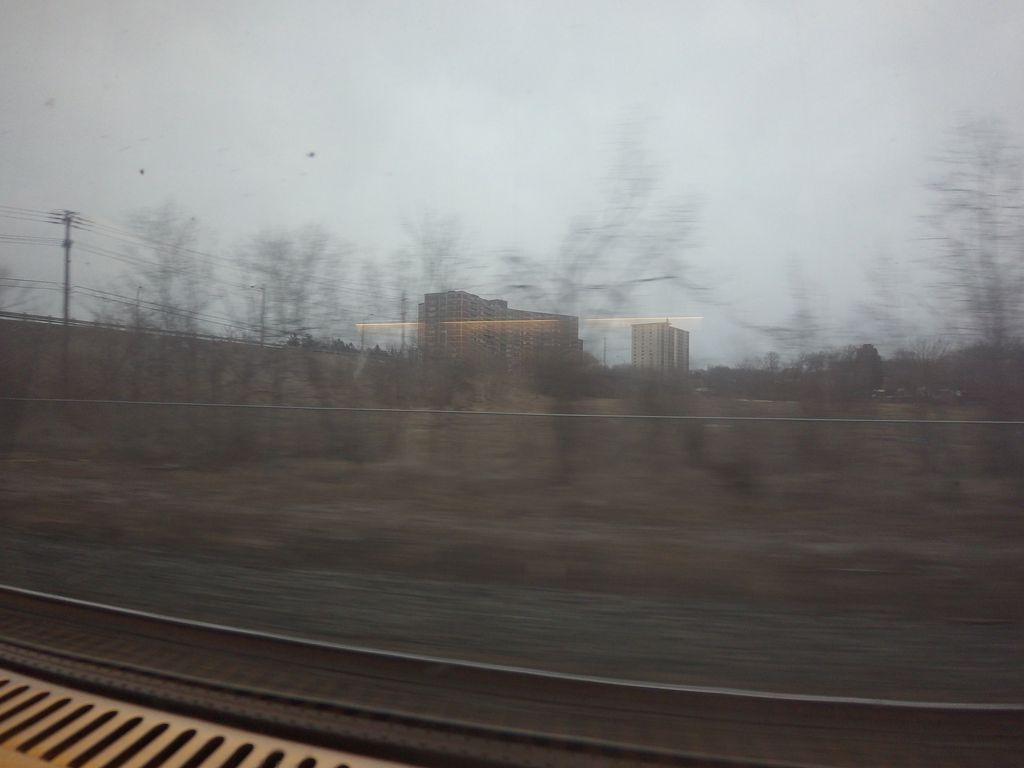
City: toronto